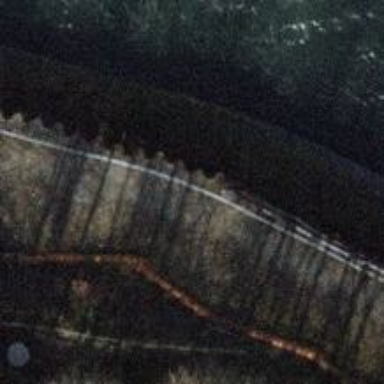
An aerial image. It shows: Retaining wall.